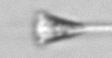
Label: Asterionellopsis_glacialis